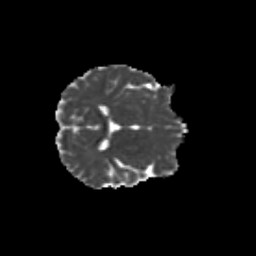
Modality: MD
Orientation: axial
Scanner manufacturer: siemens
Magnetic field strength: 3 T
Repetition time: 9.2 s
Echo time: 0.084 s